Question: I want to inverse fourier transform of Dirac Delta function, d(t).
So i do these:
'''
>> syms F w t
>> F(w)=dirac(w)
F(w) = (symfun) DiracDelta(w)
>> ifourier(F(w))
ans = (sym)
1
----
2*pi
'''
Although the right result should be like this:

Any explanation why does it compute wrong?
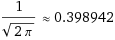
Answer: There are different conventions for the fourier transform <URL>
The convention octave is using for the Fourier transform is the standard one. In this convention the fourier transform has no constant factor in front of the integral, so requires a factor of 1 / 2p in front of the inverse (so that F f = Id).
There are several reasons to prefer the convention you are using where the standard definition is multiplied by a constant of 1 / 2p. It's more symmetric because the inverse will have the same constant factor out the front. It also "normalizes" the fourier transform which is useful in certain contexts. But it's not the convention octave is using.